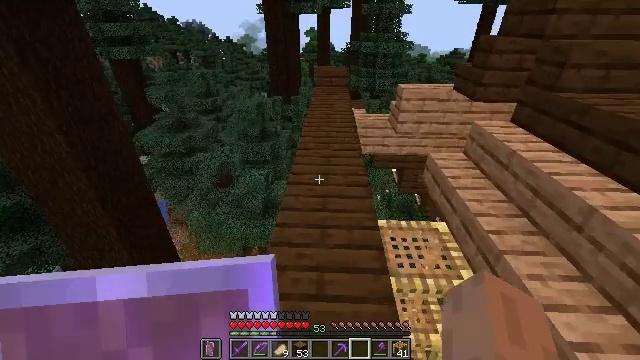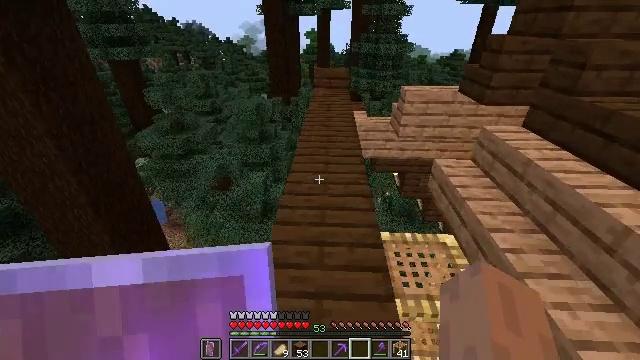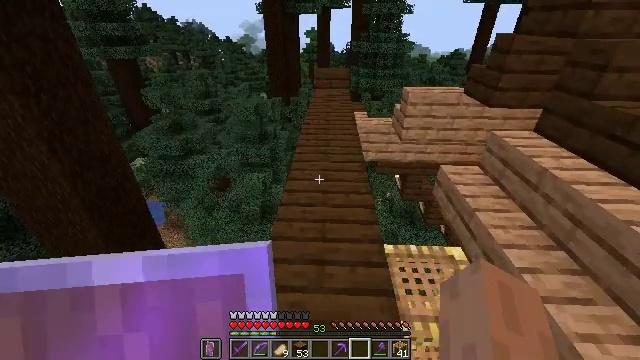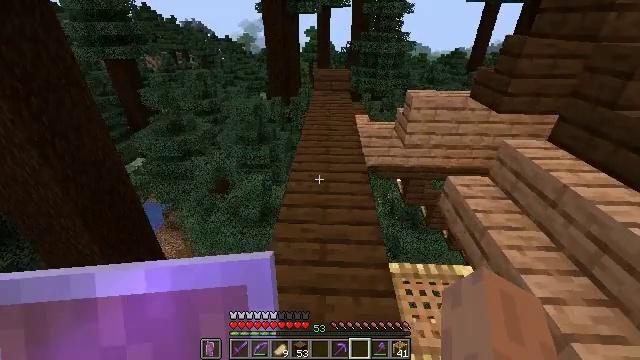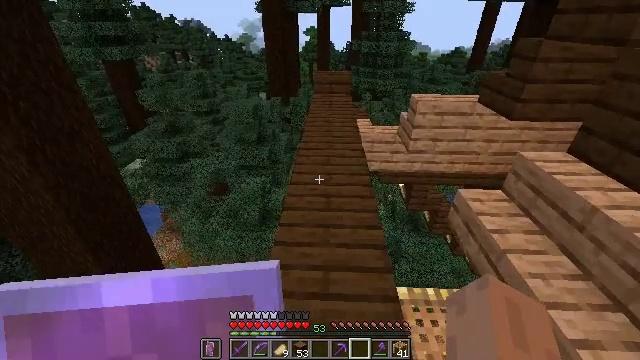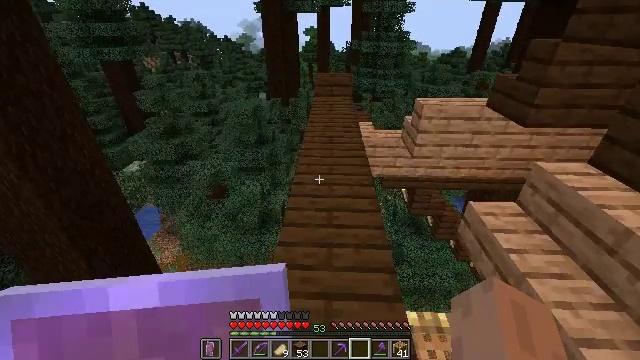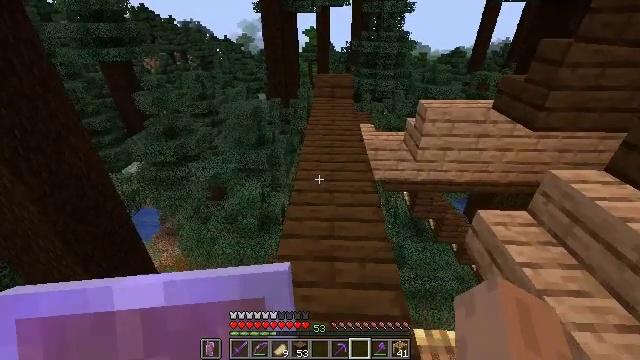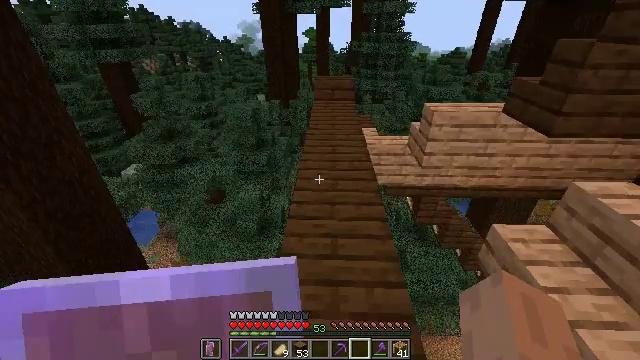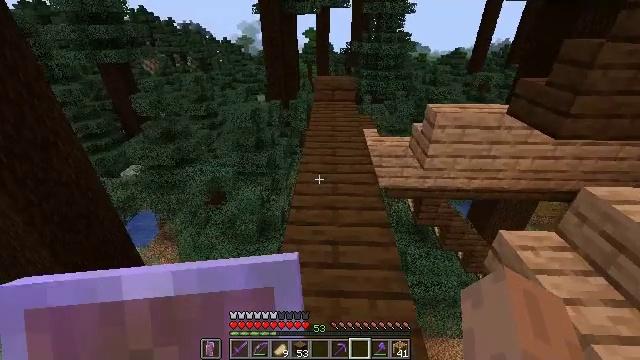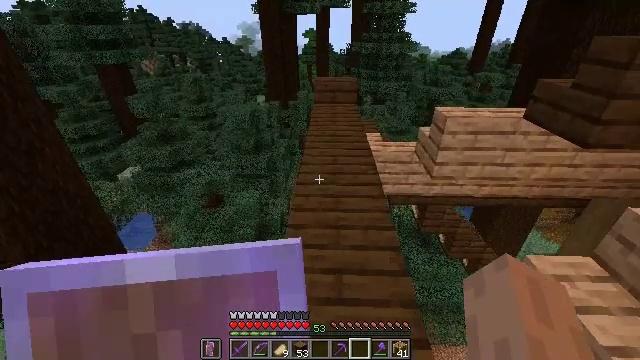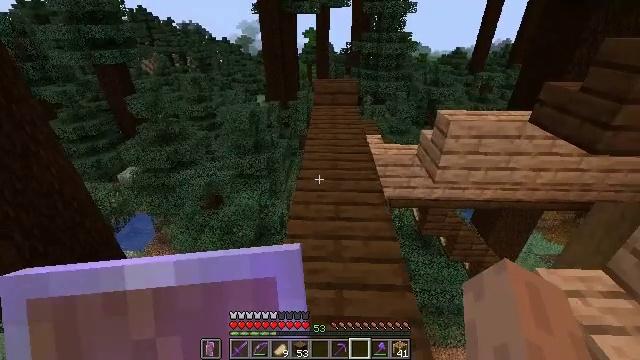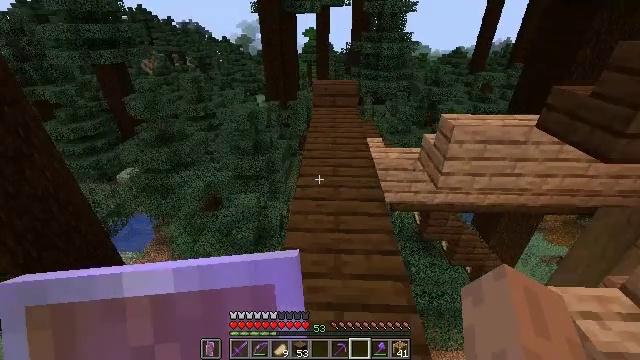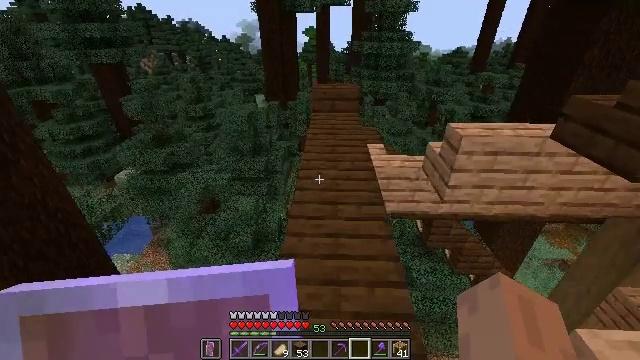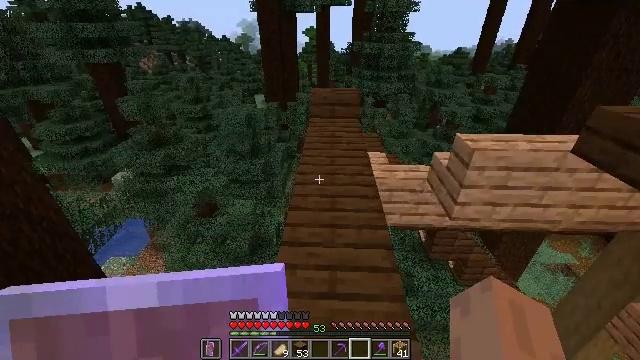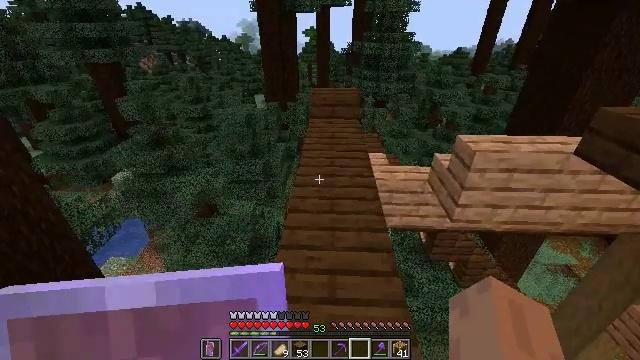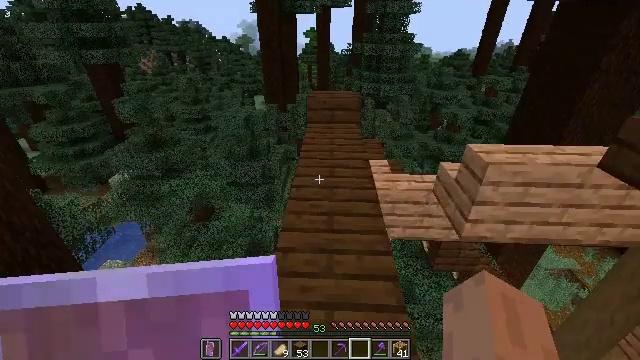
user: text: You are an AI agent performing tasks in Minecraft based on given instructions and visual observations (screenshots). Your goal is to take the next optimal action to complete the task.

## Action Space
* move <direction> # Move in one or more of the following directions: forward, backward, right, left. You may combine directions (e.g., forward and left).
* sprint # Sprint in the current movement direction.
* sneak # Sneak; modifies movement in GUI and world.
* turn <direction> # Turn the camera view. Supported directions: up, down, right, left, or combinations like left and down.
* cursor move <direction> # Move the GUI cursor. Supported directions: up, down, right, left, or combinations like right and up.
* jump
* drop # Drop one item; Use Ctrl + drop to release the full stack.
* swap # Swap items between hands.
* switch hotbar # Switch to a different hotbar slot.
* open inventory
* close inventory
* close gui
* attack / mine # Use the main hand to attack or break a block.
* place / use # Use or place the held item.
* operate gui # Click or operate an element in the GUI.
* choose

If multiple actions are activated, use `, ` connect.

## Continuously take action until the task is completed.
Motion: motion action
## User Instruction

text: Break the stripped spruce log.
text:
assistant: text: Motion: move forward
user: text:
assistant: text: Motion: move forward
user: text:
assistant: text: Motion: move forward
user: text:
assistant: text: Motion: move forward
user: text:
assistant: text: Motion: move forward
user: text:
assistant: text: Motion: move forward
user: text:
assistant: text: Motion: move forward
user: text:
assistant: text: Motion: move forward
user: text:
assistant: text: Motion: move forward
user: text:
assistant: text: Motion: move forward
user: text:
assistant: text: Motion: move forward
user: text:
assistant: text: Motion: move forward
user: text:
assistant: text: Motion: move forward
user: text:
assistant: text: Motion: move forward
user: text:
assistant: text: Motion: move forward
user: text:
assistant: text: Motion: move forward
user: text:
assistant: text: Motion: move forward
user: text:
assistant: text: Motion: move forward
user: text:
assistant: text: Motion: move forward
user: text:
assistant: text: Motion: move forward
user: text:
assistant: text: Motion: move forward
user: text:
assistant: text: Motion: move forward, turn left and down
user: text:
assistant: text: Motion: move forward, turn left and down
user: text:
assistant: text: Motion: turn left and down
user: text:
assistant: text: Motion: turn left and down
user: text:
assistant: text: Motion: turn left and down
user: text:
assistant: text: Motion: turn left and down
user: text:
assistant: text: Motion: turn left and down
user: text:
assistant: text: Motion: turn left and down
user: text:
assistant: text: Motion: turn left